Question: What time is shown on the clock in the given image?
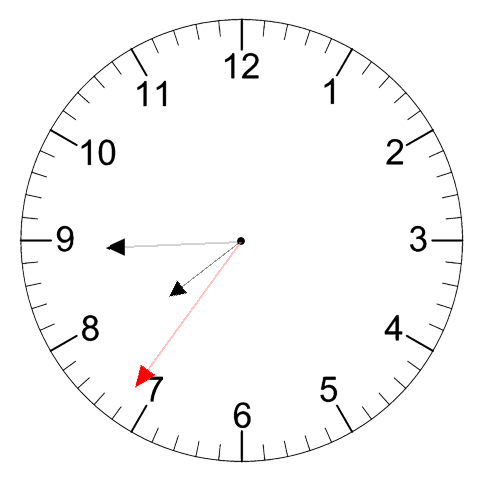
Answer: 07:44:36